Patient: sex M, age 34
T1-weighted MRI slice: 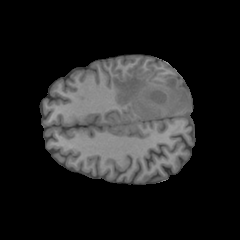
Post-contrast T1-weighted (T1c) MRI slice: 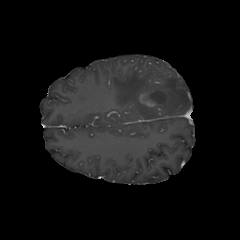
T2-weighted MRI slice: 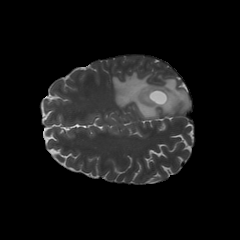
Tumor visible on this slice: yes
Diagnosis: Astrocytoma, IDH-mutant
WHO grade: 3